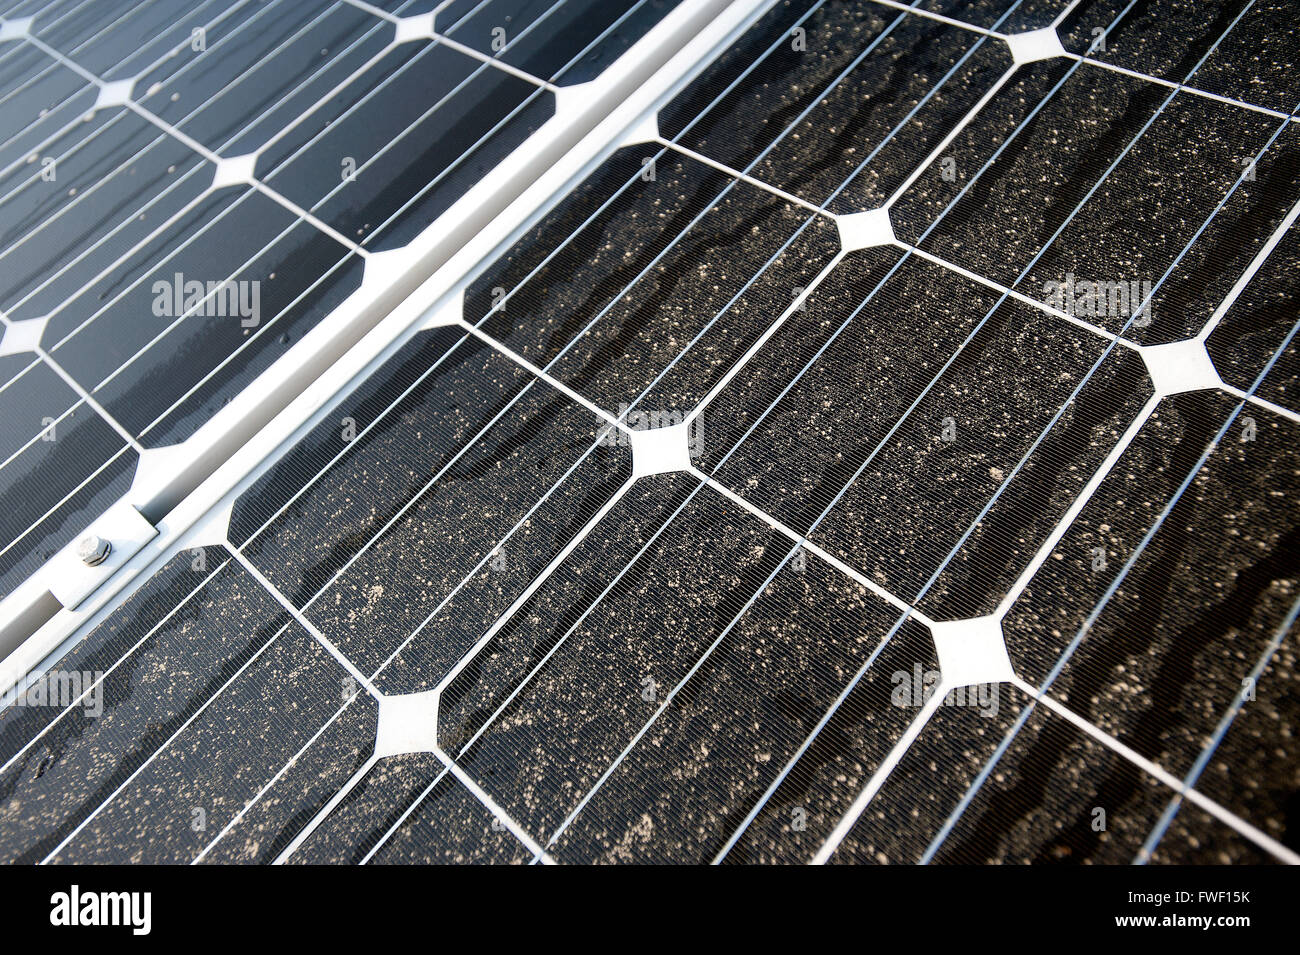
Label: Dusty